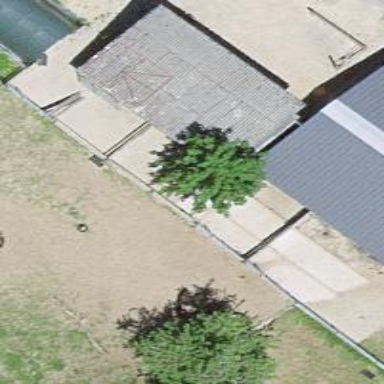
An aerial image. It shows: Garage.